Aerial crown-view tile of a tropical tree (Barro Colorado Island, Panama), acquired 20240918:
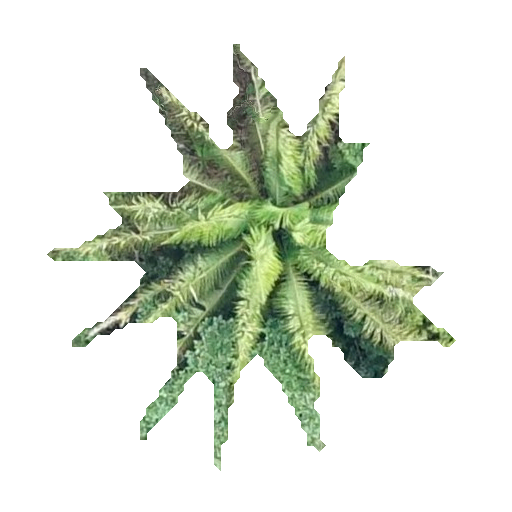
Species: Oenocarpus mapora
GBIF accepted scientific name: Oenocarpus mapora
Crown area: 100.666 m²